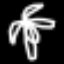
Label: palm tree